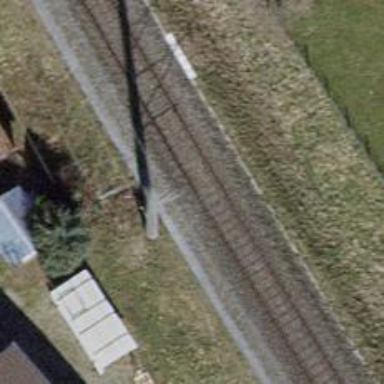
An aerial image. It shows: One railway track on embankment with electrified contact line.